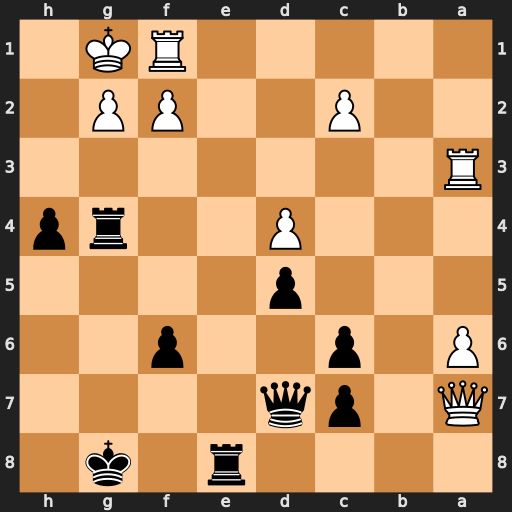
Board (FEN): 4r1k1/Q1pq4/P1p2p2/3p4/3P2rp/R7/2P2PP1/5RK1
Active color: b
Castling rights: -
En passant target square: -
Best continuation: Qg7 Kh1 Rxg2 Qxc7 Qxc7